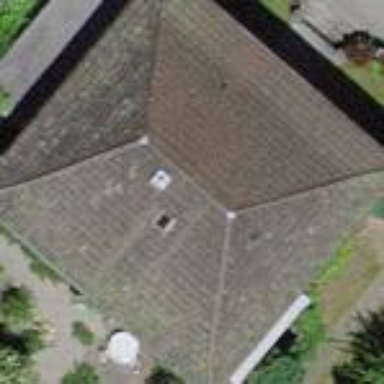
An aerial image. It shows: Hipped roof house.